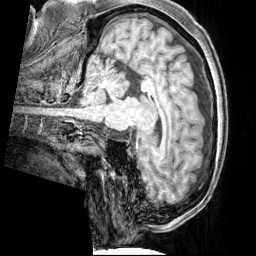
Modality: T1w
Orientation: sagittal
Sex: male
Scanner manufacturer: siemens
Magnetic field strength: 3 T
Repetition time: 2.3 s
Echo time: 0.00226 s